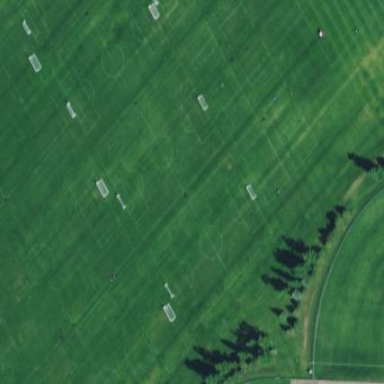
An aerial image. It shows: Soccer pitch for outdoor sports and leisure activities.